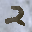
Label: 2